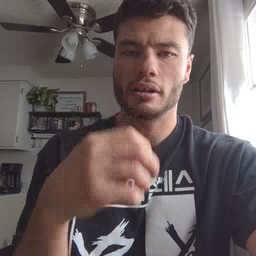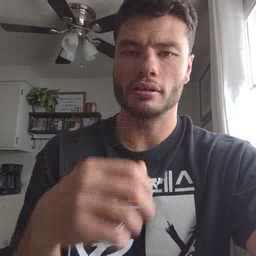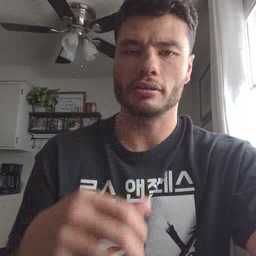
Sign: girl